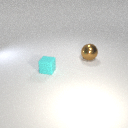
large brown metal sphere to the right of small cyan rubber cube